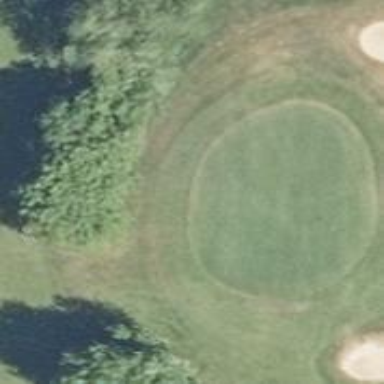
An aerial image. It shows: Golf green.